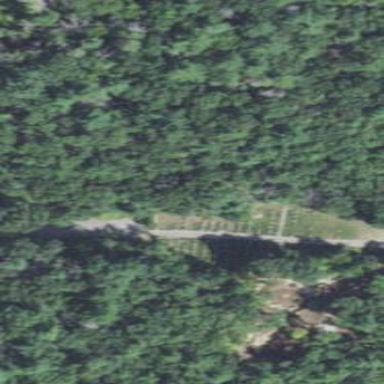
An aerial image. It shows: Cemetery with historic significance.